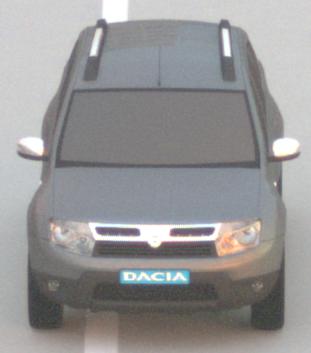
Make: Dacia
Model: Duster dCi 110 FAP
Detailed model: Duster (I)
Model produced from: 2010/06
Model produced until: 2013/11
Doors: 5
Color: gray
Road condition: dry road
Daytime: sunrise or sunset
Contrast: medium contrast